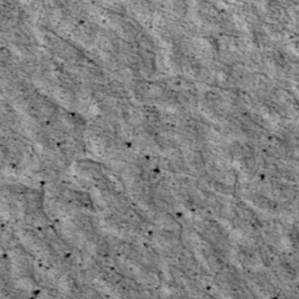
Label: non_frost